Field crop: maize
Growth stage: 2
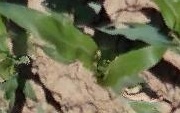
Species: maize